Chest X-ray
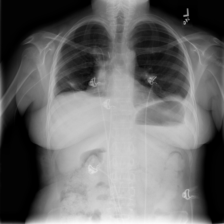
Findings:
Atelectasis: negative
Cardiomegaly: negative
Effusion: negative
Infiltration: negative
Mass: negative
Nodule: negative
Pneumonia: negative
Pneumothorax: positive
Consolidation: negative
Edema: negative
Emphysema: negative
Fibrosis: negative
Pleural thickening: negative
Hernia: negative